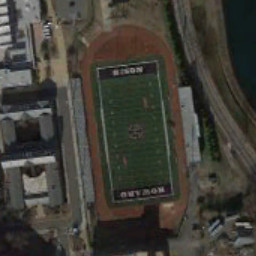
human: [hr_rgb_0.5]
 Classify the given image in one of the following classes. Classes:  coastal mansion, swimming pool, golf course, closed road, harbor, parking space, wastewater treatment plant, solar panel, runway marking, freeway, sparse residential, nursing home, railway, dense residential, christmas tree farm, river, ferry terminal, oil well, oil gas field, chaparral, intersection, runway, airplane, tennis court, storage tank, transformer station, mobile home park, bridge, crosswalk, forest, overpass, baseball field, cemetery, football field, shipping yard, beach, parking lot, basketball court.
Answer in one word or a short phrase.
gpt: football field